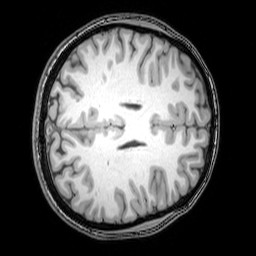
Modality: T1w
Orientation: axial
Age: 24
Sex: female
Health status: healthy
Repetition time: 0.081 s
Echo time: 0.037 s